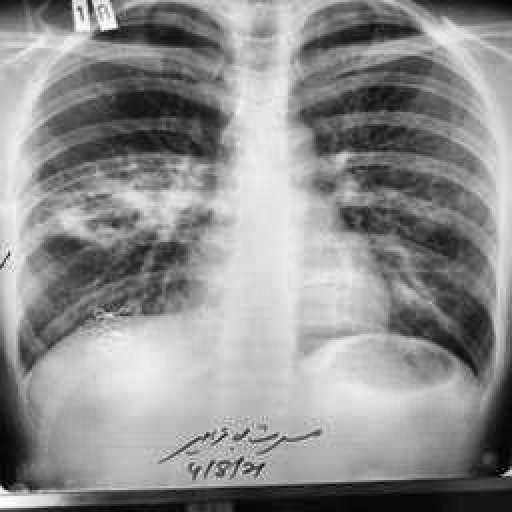
Finding: TUBERCULOSIS